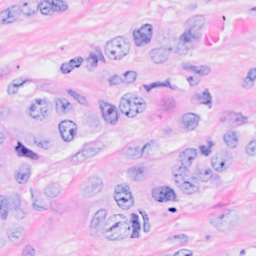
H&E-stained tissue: Breast